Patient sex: M
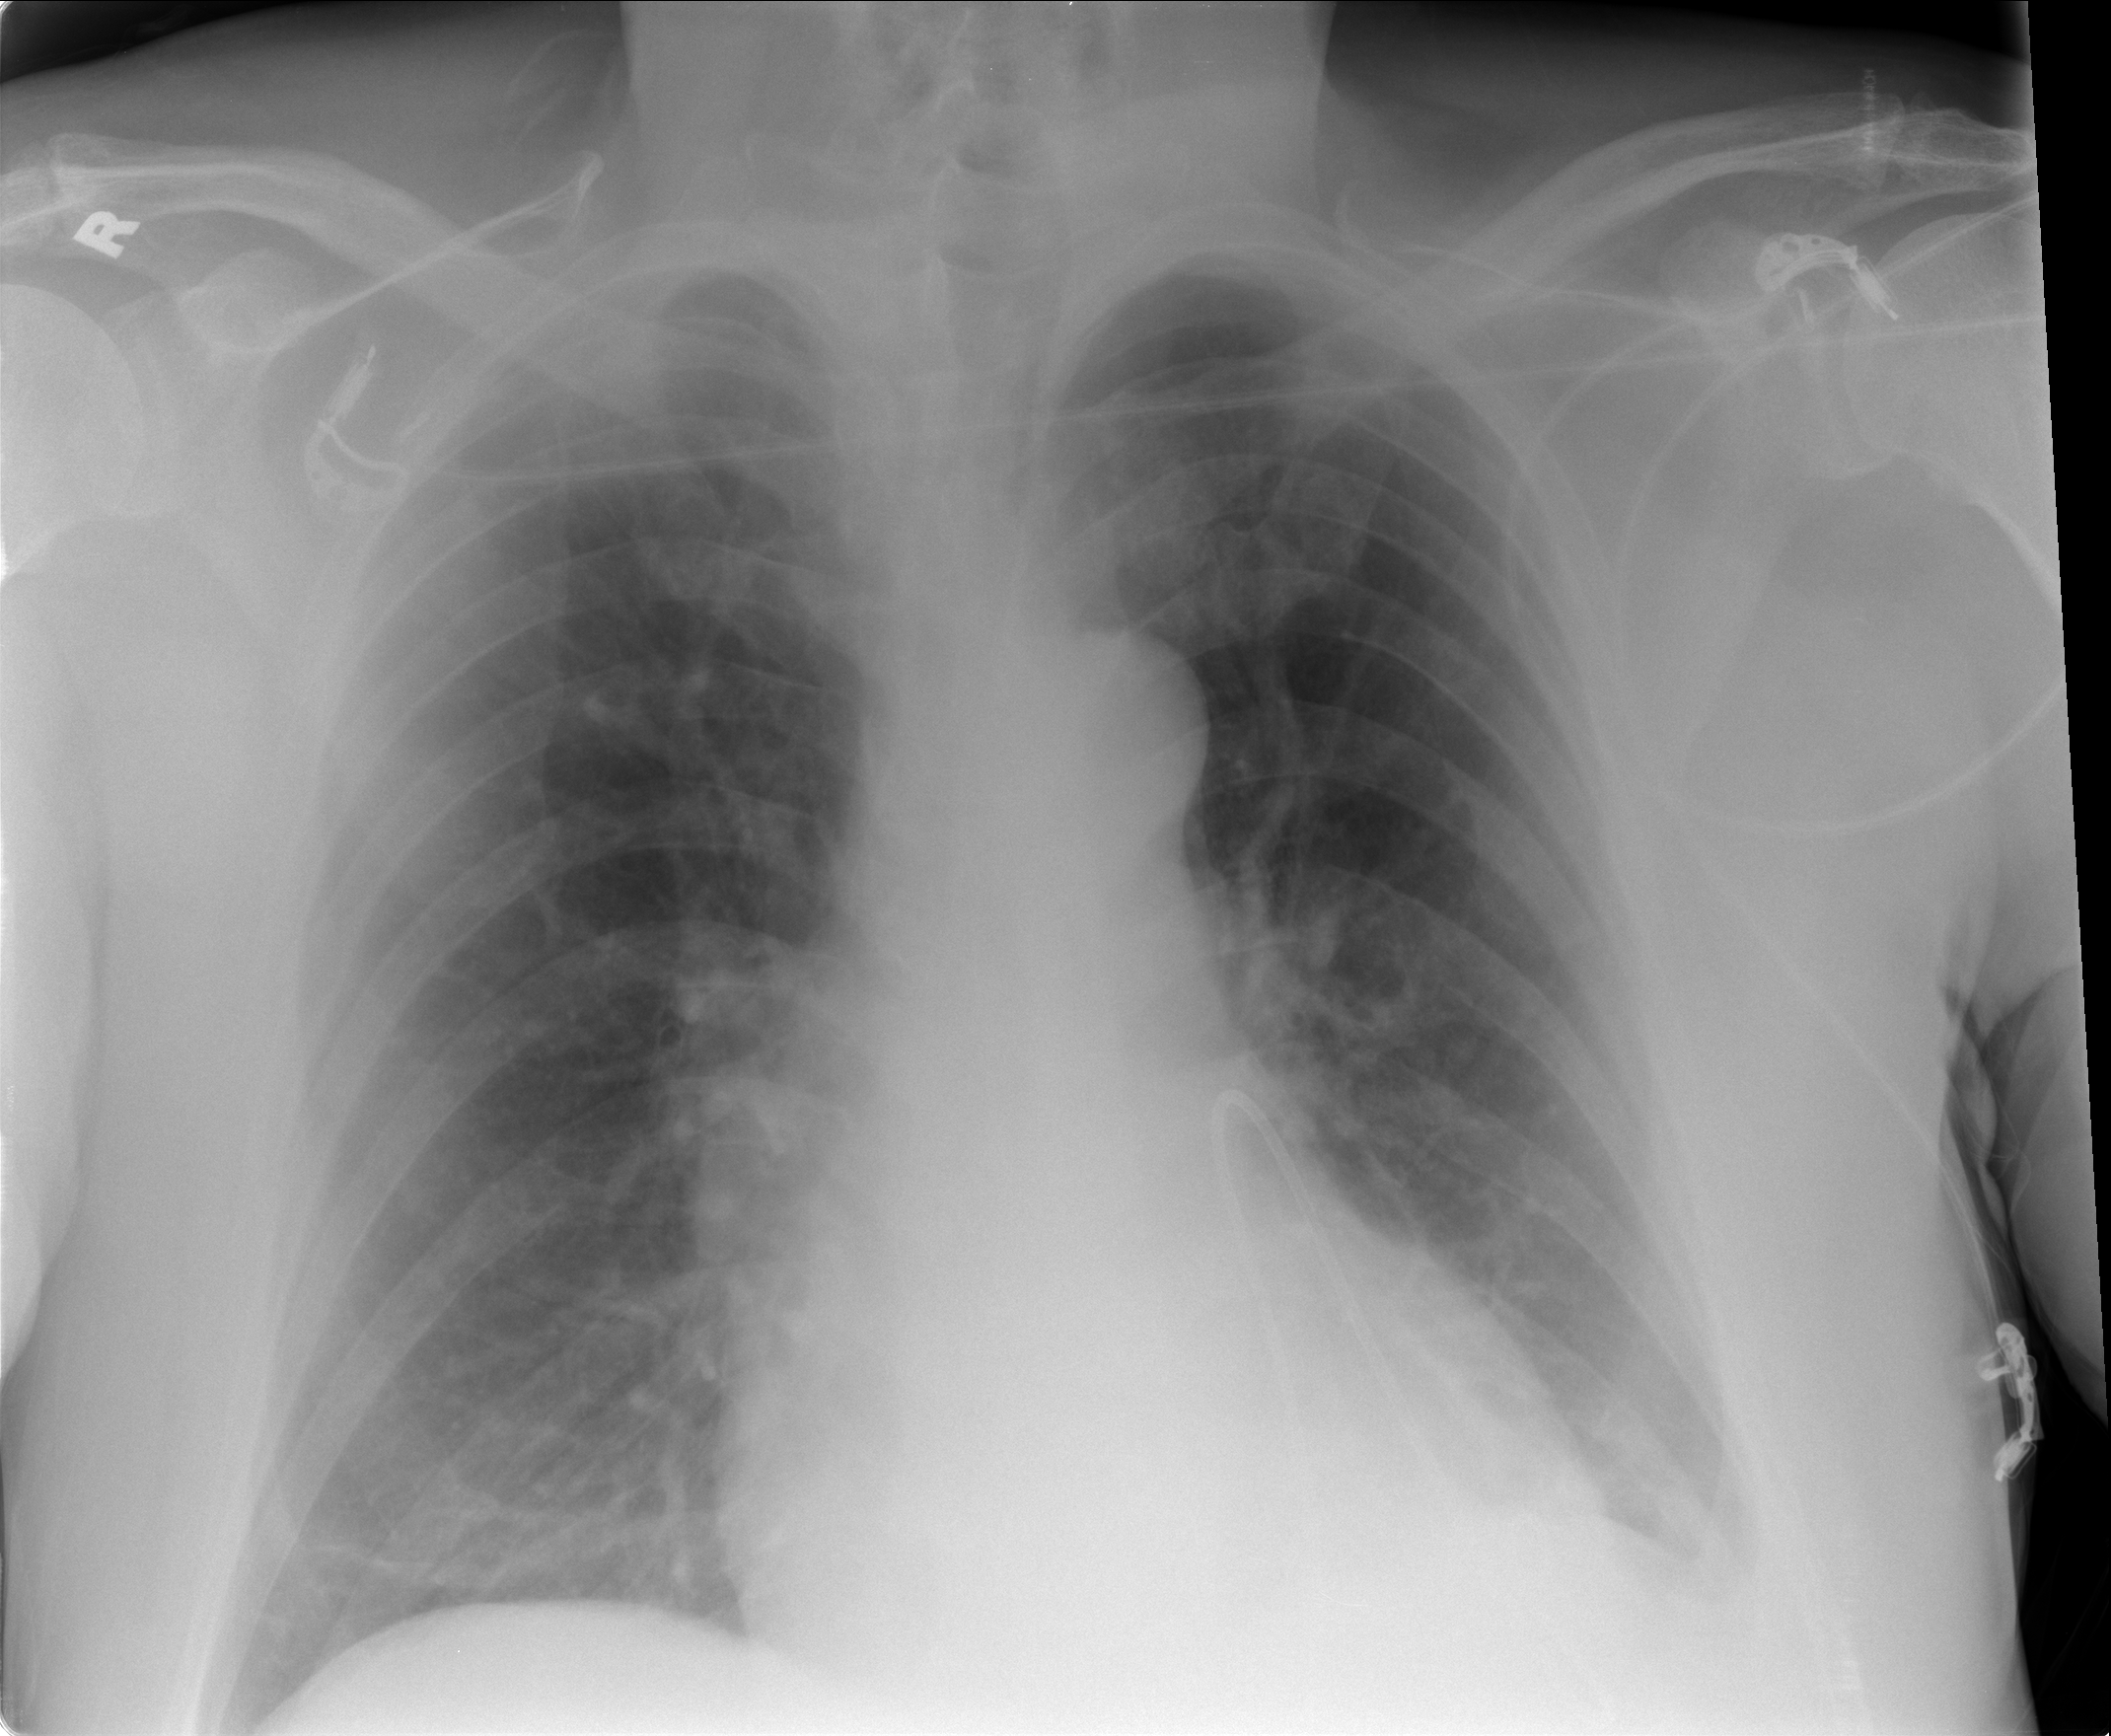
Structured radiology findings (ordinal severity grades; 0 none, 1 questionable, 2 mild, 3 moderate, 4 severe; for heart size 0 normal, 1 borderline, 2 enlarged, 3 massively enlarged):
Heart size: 2
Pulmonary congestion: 0
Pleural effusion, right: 0
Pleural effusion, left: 2
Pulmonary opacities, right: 0
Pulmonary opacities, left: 0
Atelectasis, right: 0
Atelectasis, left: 0